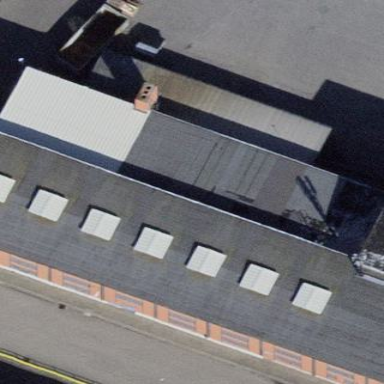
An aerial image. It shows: Industrial building.